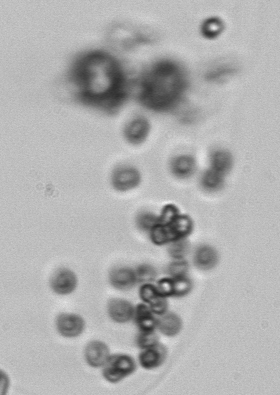
Label: Phaeocystis